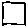
Label: square